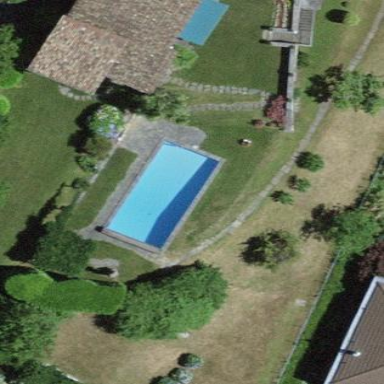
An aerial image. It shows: Swimming pool located in leisure land.